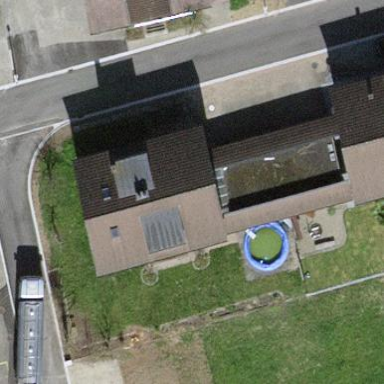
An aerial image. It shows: Simple and straightforward house.